Question:
Is it possible withoust using any special libraries? Thank you in advance.
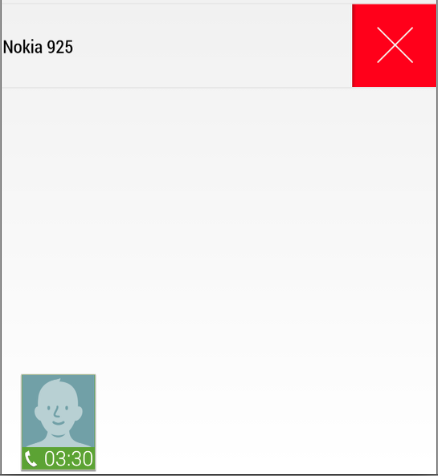
Answer: Assuming you mean slide as in slide out, a quick fix is to use a 'ViewPager'. This is available in the support library. Simply extend 'ViewPagerAdapter' and add the functionality you want. (aka. remove the item from the list, mark it as done, etc.)
Assuming you mean slide as in scroll, a 'HorizontalScrollView' should suffice.